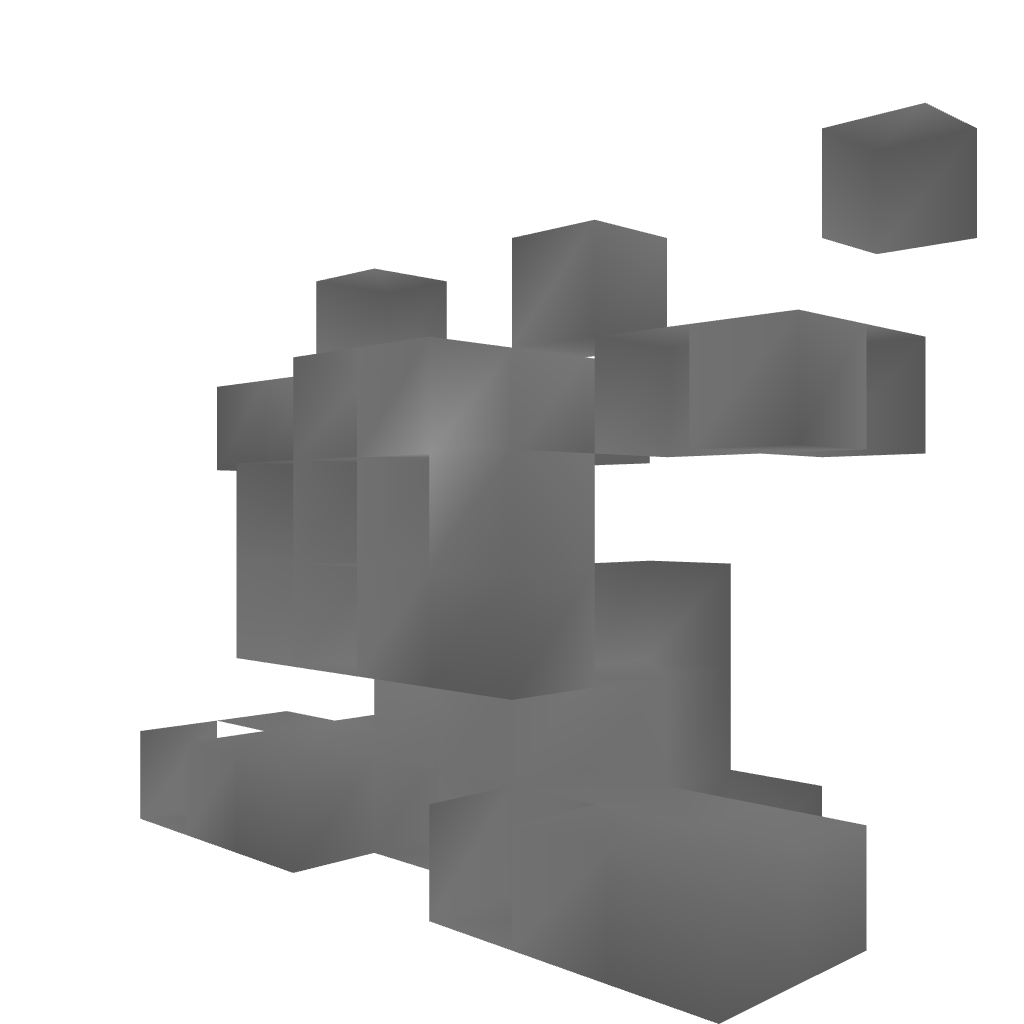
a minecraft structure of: Door 2X2 futurist bad low quality